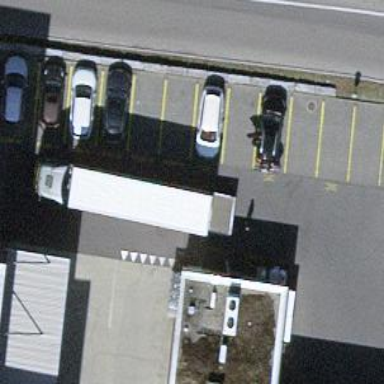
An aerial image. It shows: Parking area with surface.